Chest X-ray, PA view. Patient: 64 years old, sex F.
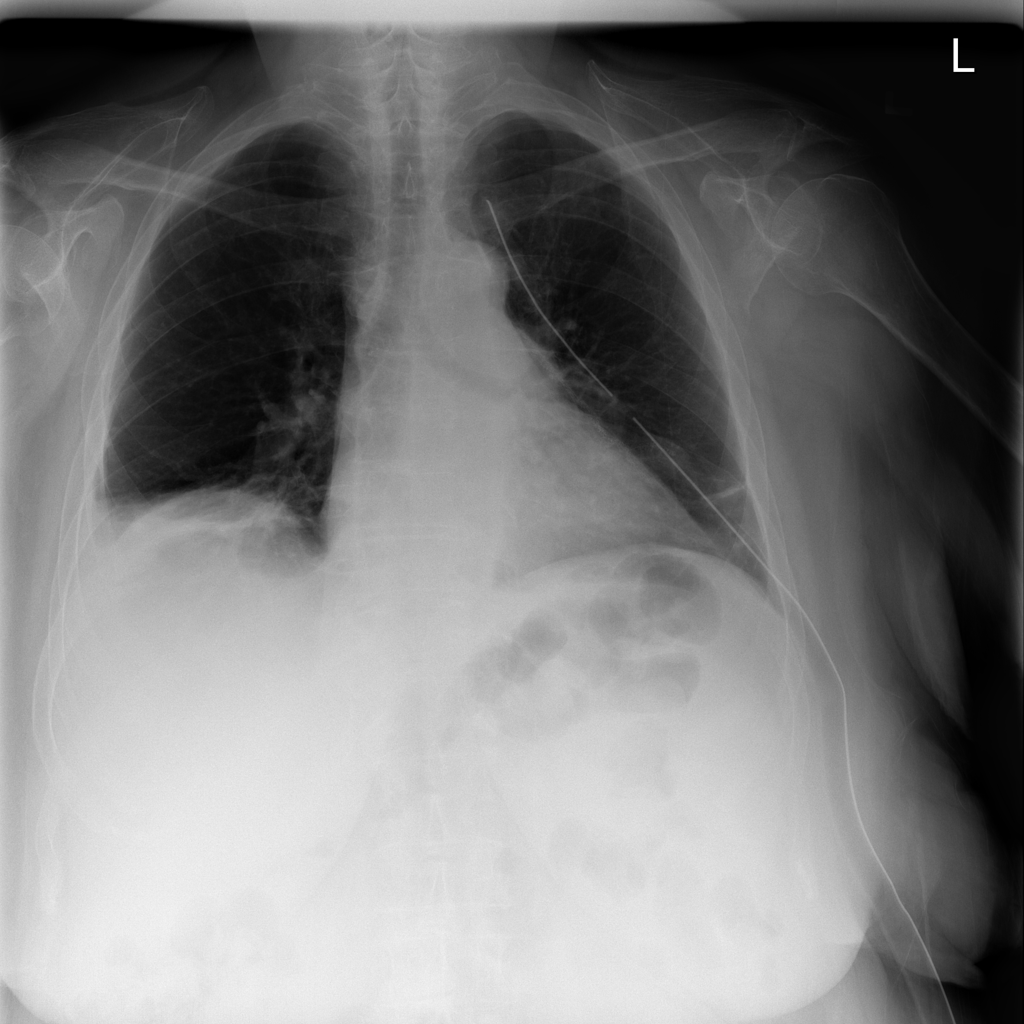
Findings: Atelectasis